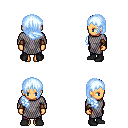
a pixel art fantasy rpg character, female body template, human, tanned skin, chain mail, magenta pants, white cyan right-swept hairstyle, cloth bracers, black shoes, four views (front, back, left, right), 2x2 character sprite sheet, small pixel art, hard edges, no anti-aliasing